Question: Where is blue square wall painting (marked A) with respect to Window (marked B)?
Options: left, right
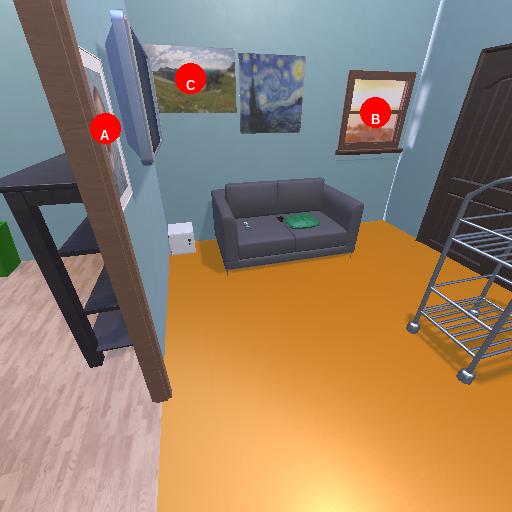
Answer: left